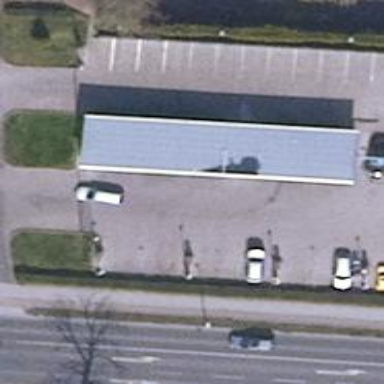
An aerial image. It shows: Car wash facility.